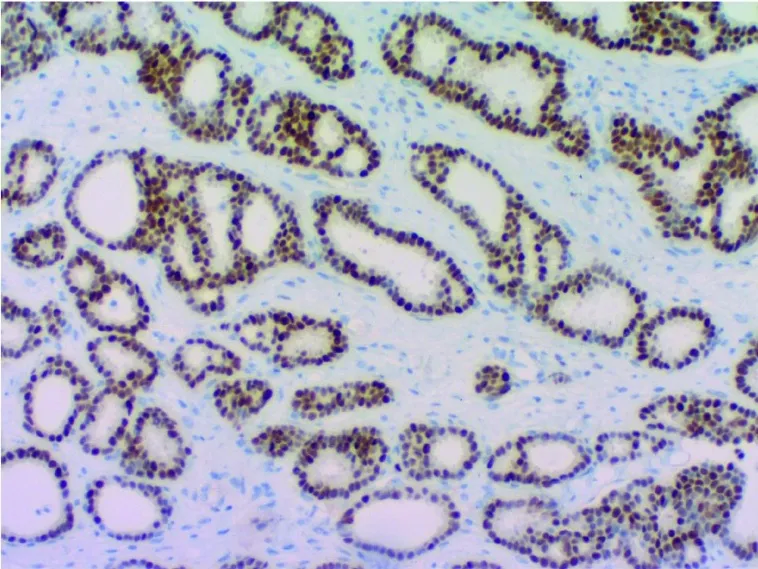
Oestrogen receptors diffusely expressed in the breast carcinoma (estrogen receptor (ER) immunohistochemistry, X200 magnification).
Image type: pathology (immunostaining)